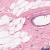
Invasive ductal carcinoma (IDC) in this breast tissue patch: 0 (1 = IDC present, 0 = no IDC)